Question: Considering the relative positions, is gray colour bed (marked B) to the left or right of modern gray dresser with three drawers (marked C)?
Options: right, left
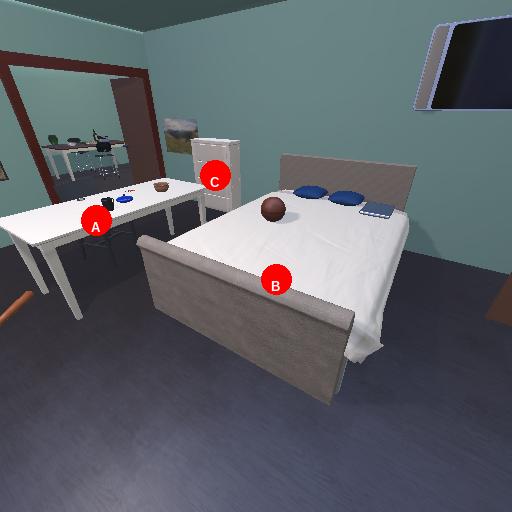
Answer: right